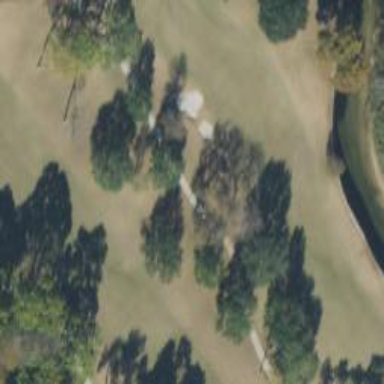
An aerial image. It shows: Service road designated as golf cart path.